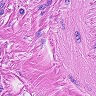
Metastatic tissue present: yes